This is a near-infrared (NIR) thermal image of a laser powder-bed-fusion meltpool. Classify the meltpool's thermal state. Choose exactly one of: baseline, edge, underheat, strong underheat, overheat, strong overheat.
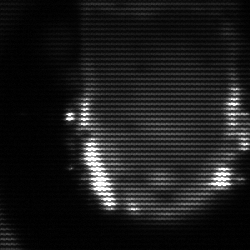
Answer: baseline